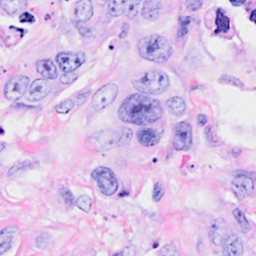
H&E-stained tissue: Breast